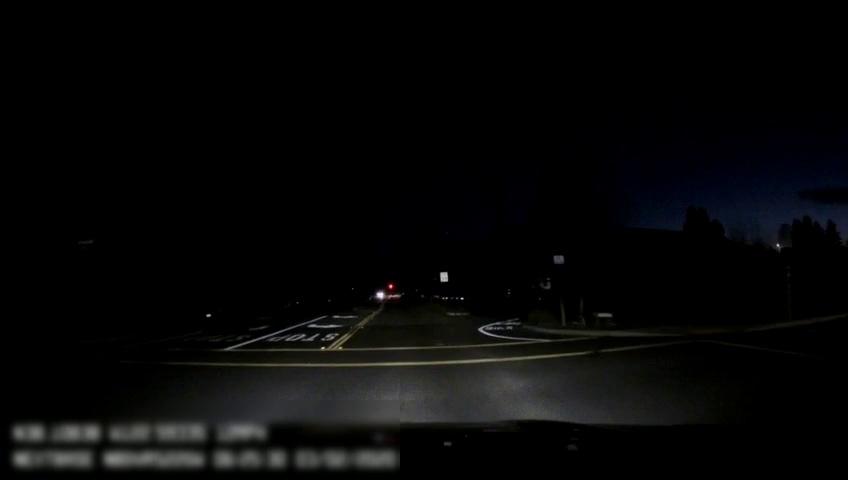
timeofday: Night
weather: Other
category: Drivable Space
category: Lanes | Alternate Lane
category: Lanes | Current Lane
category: Lanes | Alternate Lane
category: Lanes | Alternate Lane
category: Traffic | Signs
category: Traffic | Signs